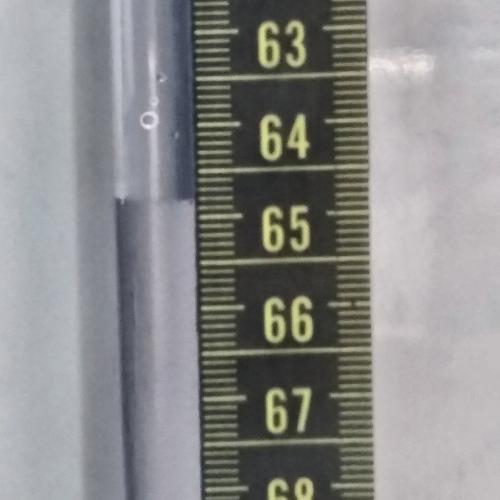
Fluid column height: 64.8 cm